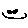
Label: smiley face